Question: I'm creating a sliding list in jQuery which will move the margin across from a list of images showing one after the other when manually testing moving the image to the left revealing the next the image isn't showing correctly and I can't figure out why.
Here is my HTML:
'''
<div id="slider">
<ul class="pages">
<li class="page">
<a href="article.html" >
<img src="images/iphone-5s2.jpg" alt="an iPhone 5S">
</a>
</li>
<li class="page">
<a href="#" >
<img src"images/network-cables2.jpg" alt="Network cables">
</a>
</li>
<li class="page">
<a href="#" >
<img src"images/black-keyboard2.jpg" alt="Close up of a black keyboard">
</a>
</li>
</ul>
'''
Here is my CSS:
'''
#slider{
width:900px;
height:500px;
overflow:hidden;
/*position: relative;
margin: 0px auto*/
}
#slider .pages {
display: block;
width: 5000px;
height: 500px;
margin: 0;
padding: 0;
}
#slider .page {
float: left;
list-style-type: none;
width: 900px;
height: 500px;
}
'''
Here is a screenshot of me moving the image across to show the second one not showing properly:
All the images are in the same folder and if I change the order only the first one loads every time.
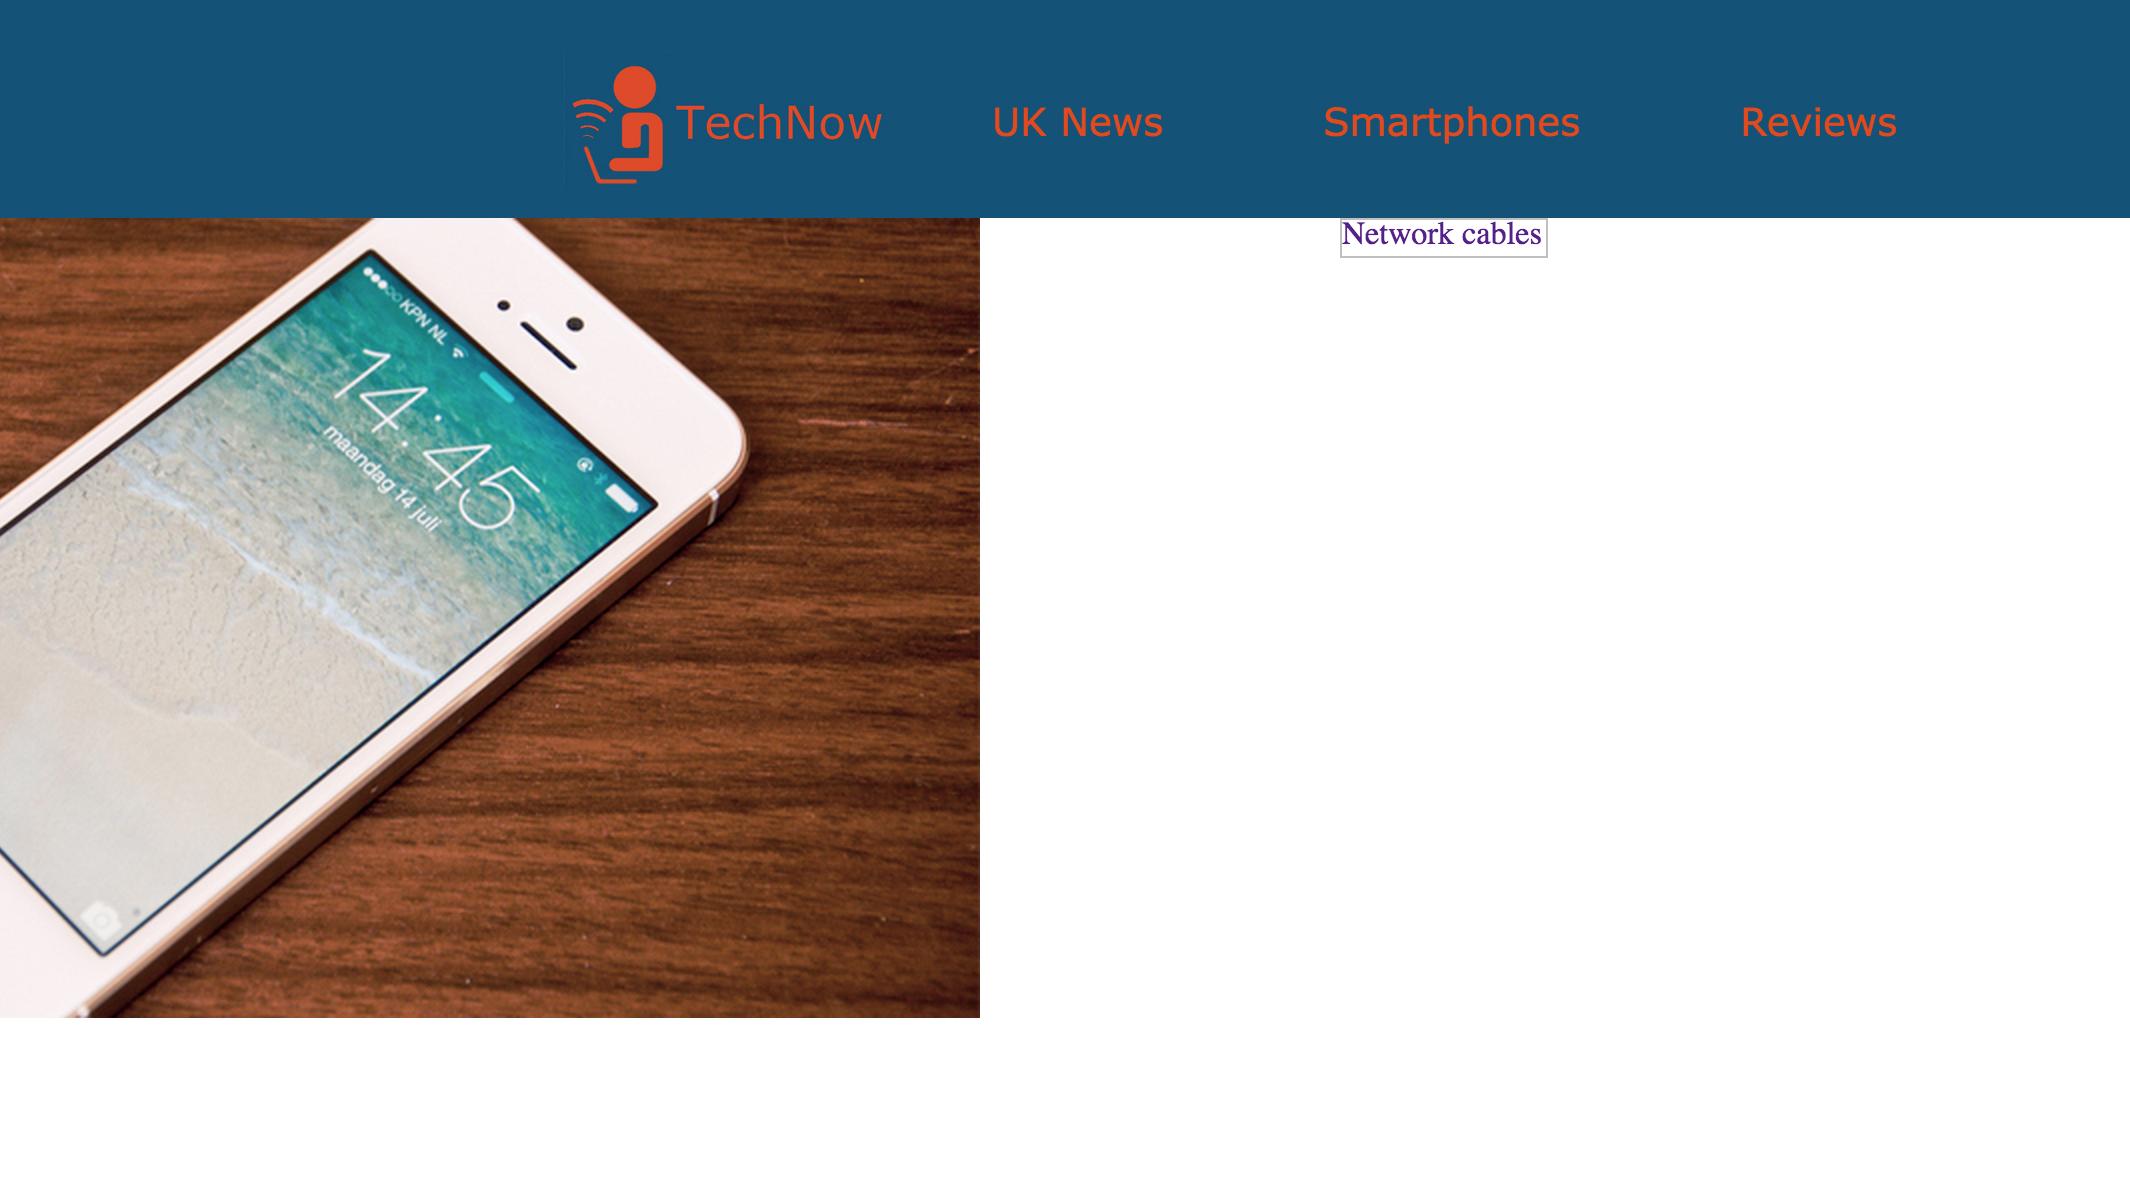
Answer: There is missing '=' after the attribute 'src', so this attribute is ignored and images has no valid source.
'''
<img src="images/network-cables2.jpg" alt="Network cables">
<img src="images/black-keyboard2.jpg" alt="Close up of a black keyboard">
^^
'''